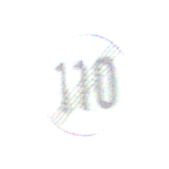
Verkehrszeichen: EndeGeschwindigkeit110
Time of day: Night
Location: Outdoor (Nature)
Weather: Clear
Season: NotSpecified
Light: Natural